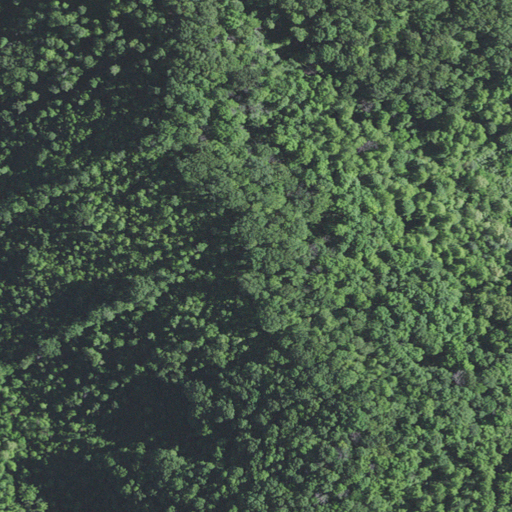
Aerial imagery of gap in Kentucky named Hammons Gap containing deciduous forest, shrub, and grassland